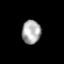
Tissue: skin
Cell type: Epithelial cells
Senescence score: 0.2599
Nuclear area (px): 434
Mean DAPI intensity: 172.198